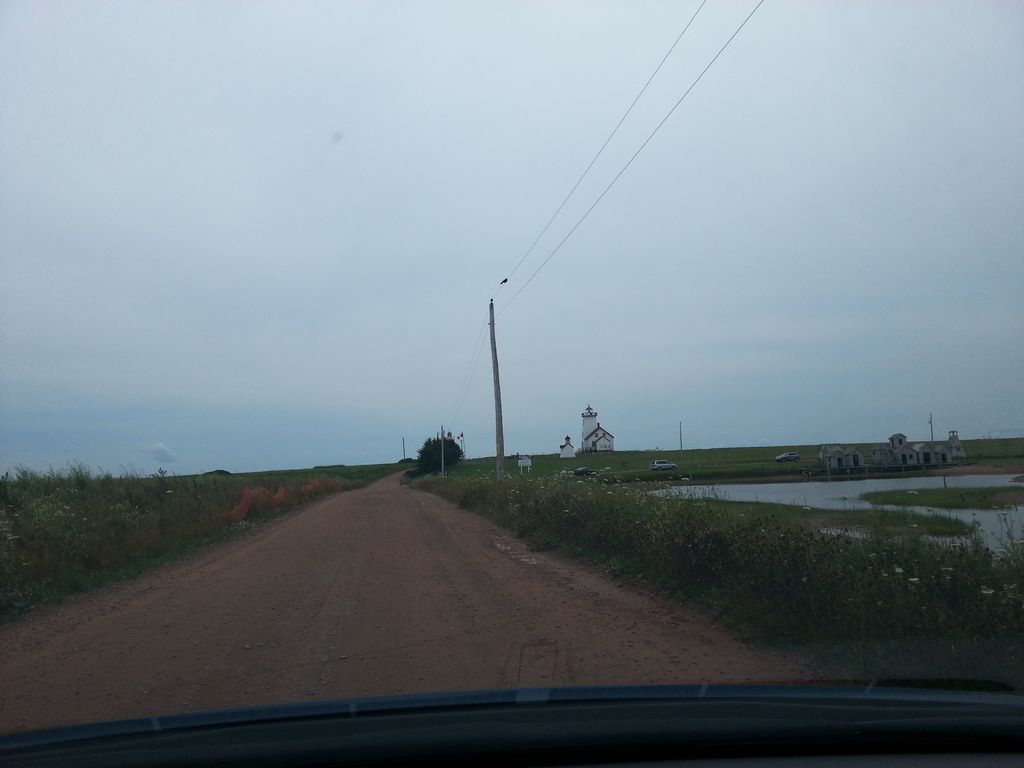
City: charlottetown